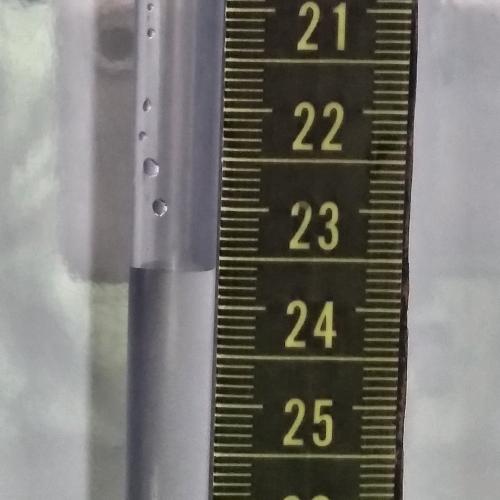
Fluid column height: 23.6 cm